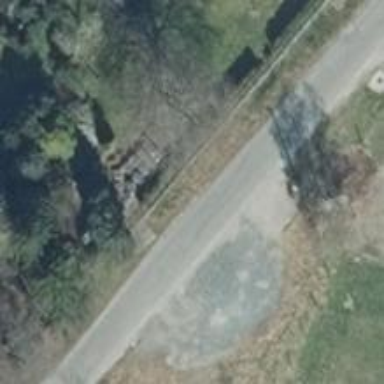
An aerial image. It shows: Paved residential road.